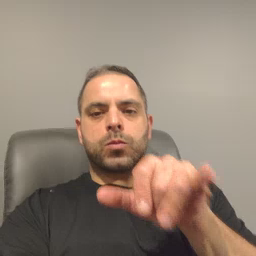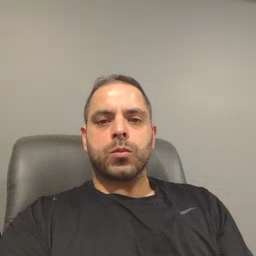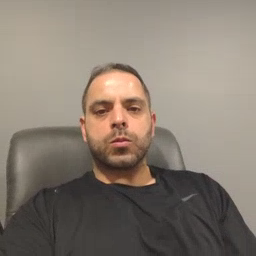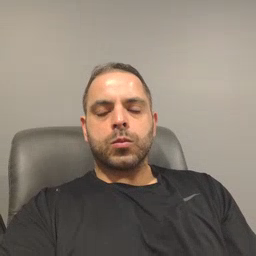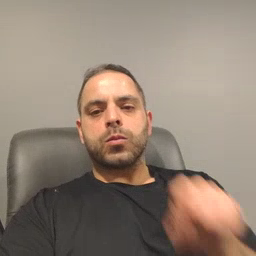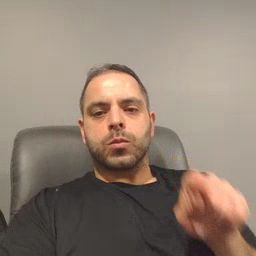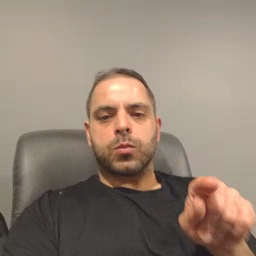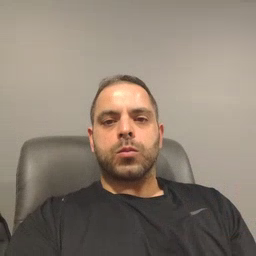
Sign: hesheit